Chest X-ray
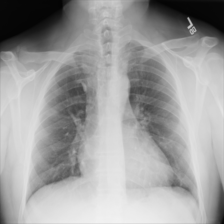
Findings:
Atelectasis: negative
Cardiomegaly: negative
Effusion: negative
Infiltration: negative
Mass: negative
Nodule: negative
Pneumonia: negative
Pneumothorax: negative
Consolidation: negative
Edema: negative
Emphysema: negative
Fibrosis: negative
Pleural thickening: negative
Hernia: negative